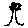
Label: tree